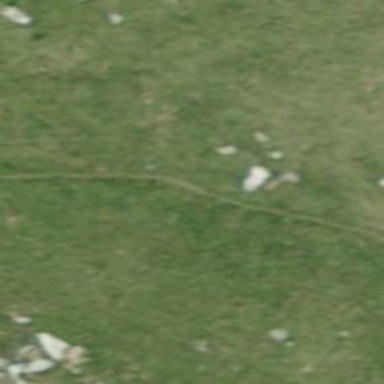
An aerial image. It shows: Path on the ground.